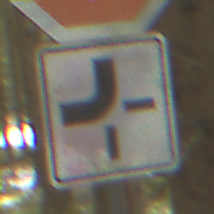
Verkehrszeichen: VerlaufVorfahrtsstrasse2
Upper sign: Stop
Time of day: MorningAfternoon
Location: Outdoor (Nature)
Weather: Overcast
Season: Winter
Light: Natural